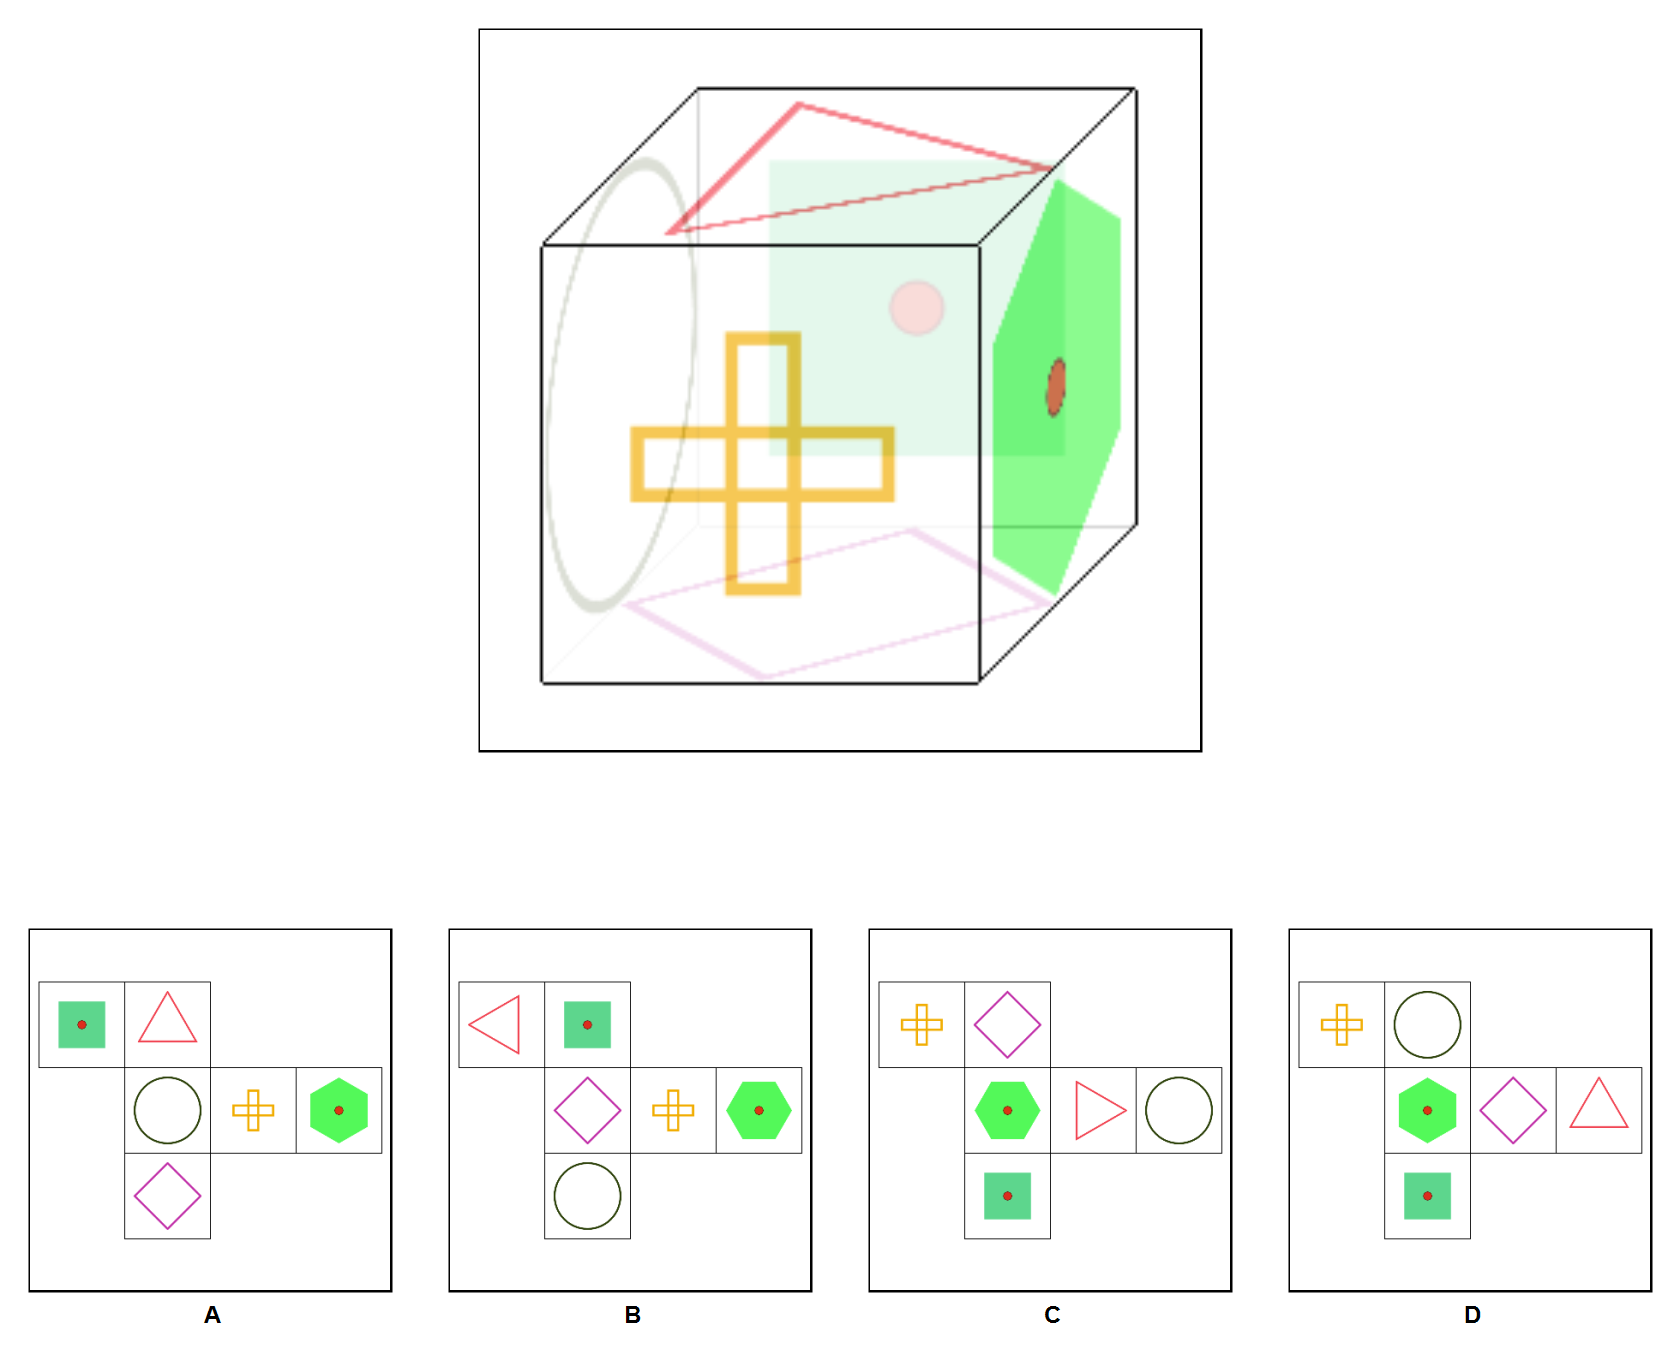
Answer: A